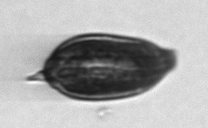
Label: Prorocentrum_micans